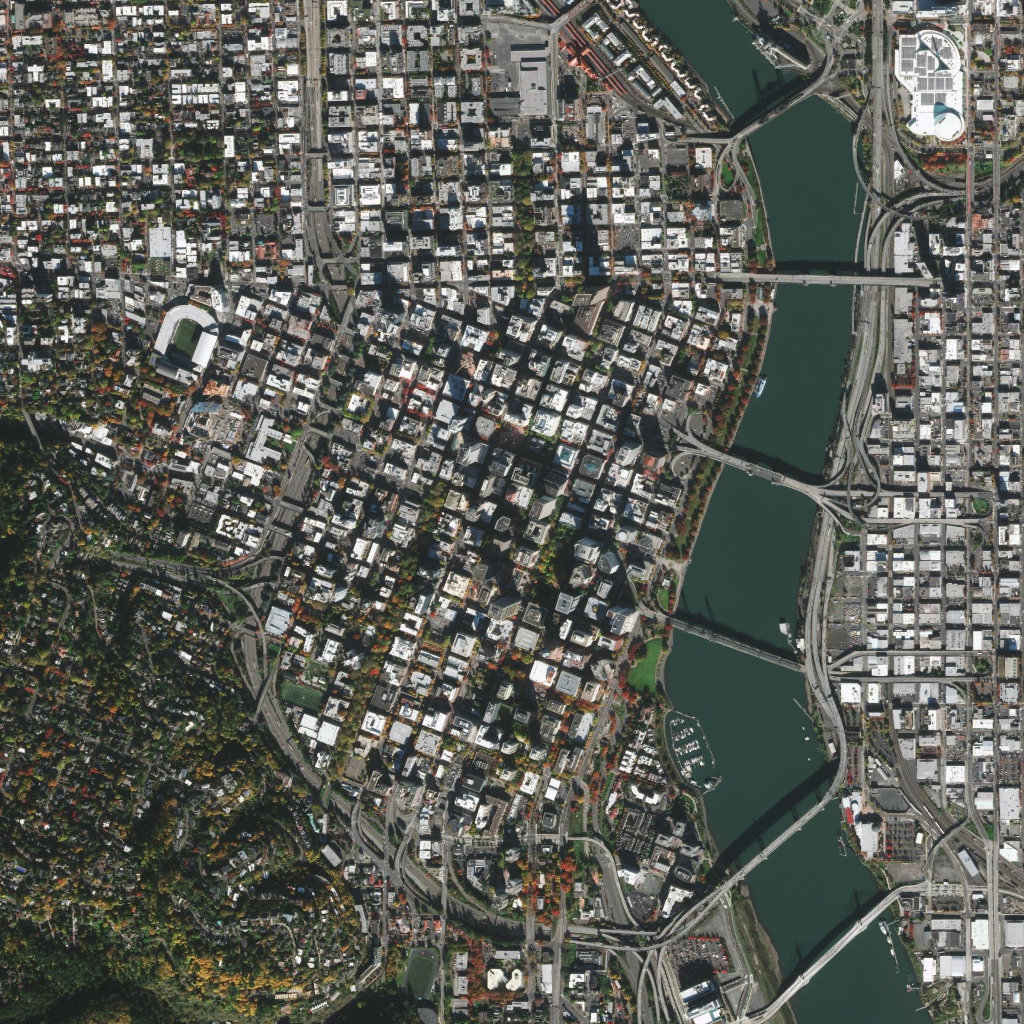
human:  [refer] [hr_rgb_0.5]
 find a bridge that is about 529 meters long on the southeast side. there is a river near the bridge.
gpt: <box>[[74, 86, 88, 99, 0]]</box>